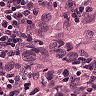
Metastatic tissue present: yes